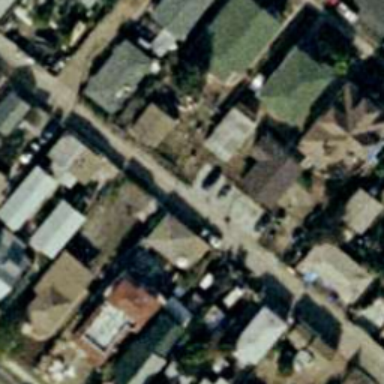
This is a dense residential area with houses and roads .